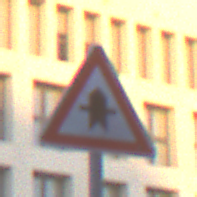
Verkehrszeichen: Vorfahrt
Umgebung: Outdoor, Urban
Tageszeit: SunriseSunset
Wetter: Clear
Licht: Natural
Jahreszeit: NotSpecified
Kontrast: LowContrast